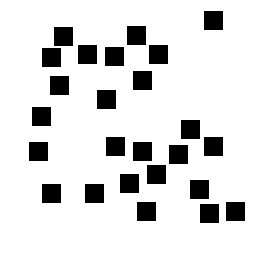
Squares: 25
Triangles: 0
Stars: 0
Total shapes: 25